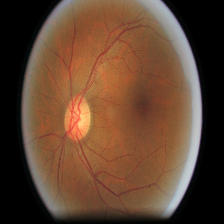
Diabetic retinopathy grade: Moderate